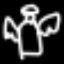
Label: angel